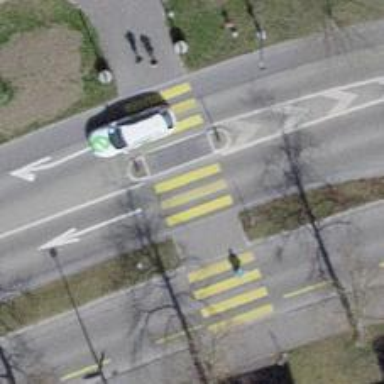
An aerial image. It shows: Uncontrolled zebra crossing with notable zebra markings.